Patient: sex M, age 57
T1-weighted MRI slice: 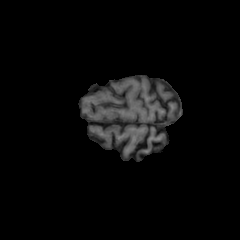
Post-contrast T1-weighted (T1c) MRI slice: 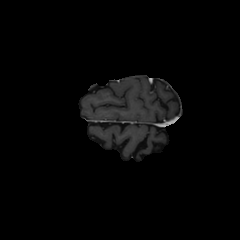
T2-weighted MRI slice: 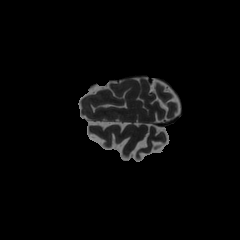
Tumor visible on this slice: no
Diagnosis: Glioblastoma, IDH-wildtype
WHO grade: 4